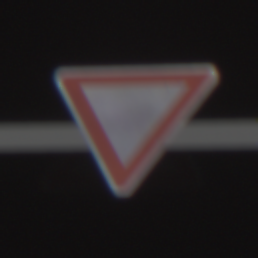
Verkehrszeichen: VorfahrtGewaehren
Umgebung: Outdoor, Urban
Tageszeit: SunriseSunset
Wetter: PartlyCloudy
Licht: Natural
Jahreszeit: NotSpecified
Kontrast: LowContrast